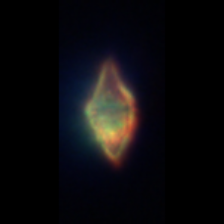
Taxon: Gyrodinium
Group: Dinoflagellates